Field crop: maize
Growth stage: 2
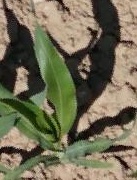
Species: maize